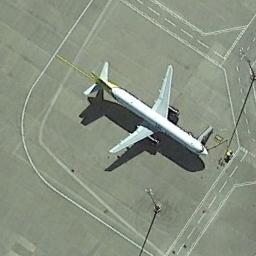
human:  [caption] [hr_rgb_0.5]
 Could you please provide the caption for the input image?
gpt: An airplane parked in an open area with many containers next to it .

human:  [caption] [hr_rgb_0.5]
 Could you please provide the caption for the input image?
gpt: There is an airplane parked on the tarmac .

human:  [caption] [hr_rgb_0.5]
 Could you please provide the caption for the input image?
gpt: A plane parked on the open area with some white marks .

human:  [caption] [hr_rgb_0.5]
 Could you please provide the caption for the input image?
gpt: A white plane parked between some white indicating lines .

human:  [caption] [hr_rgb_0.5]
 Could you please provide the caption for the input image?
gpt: There is an airplane in the parking lot .